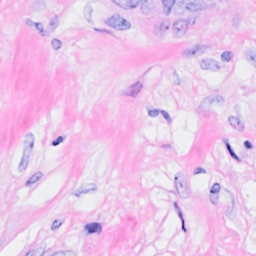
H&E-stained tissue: Breast